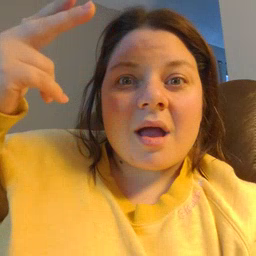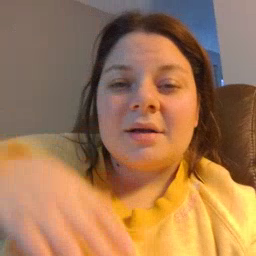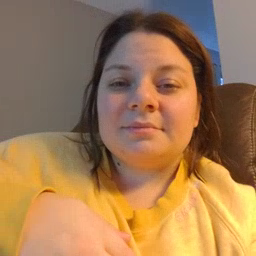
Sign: high